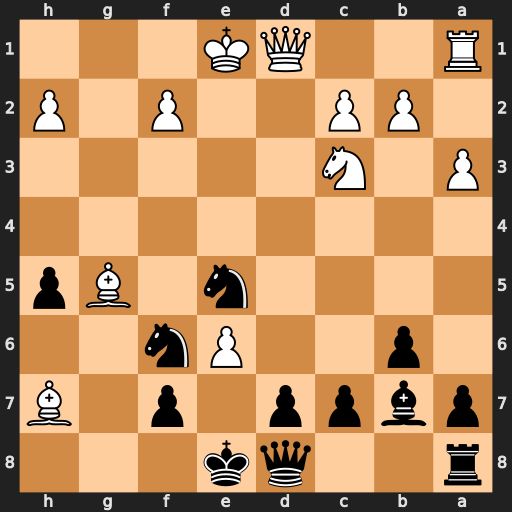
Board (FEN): r2qk3/pbpp1p1B/1p2Pn2/4n1Bp/8/P1N5/1PP2P1P/R2QK3
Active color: b
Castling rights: Qq
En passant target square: -
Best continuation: Nf3+ Qxf3 Bxf3